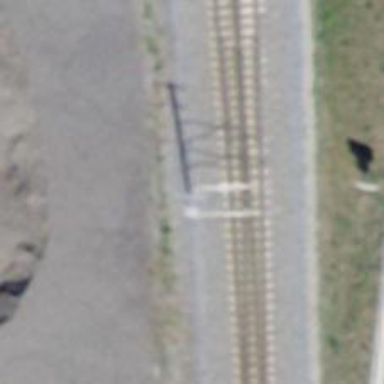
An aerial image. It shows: Catenary mast for power lines.